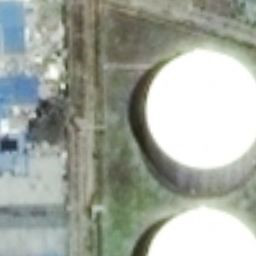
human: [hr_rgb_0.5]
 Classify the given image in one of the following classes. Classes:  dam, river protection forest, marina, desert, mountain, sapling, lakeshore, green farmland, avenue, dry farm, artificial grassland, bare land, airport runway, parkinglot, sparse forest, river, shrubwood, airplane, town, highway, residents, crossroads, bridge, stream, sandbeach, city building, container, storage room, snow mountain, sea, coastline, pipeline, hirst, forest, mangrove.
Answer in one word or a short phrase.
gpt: storage room